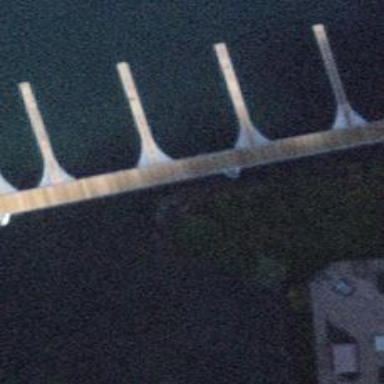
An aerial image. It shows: Man-made pier.